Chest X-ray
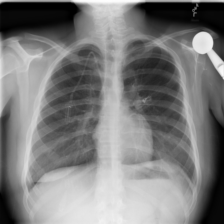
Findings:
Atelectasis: negative
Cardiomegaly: negative
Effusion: negative
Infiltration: negative
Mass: negative
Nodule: negative
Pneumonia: negative
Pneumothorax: negative
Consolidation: negative
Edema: negative
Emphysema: negative
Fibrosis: negative
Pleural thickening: negative
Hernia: negative